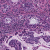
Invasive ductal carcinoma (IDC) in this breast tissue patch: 0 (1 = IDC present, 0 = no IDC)